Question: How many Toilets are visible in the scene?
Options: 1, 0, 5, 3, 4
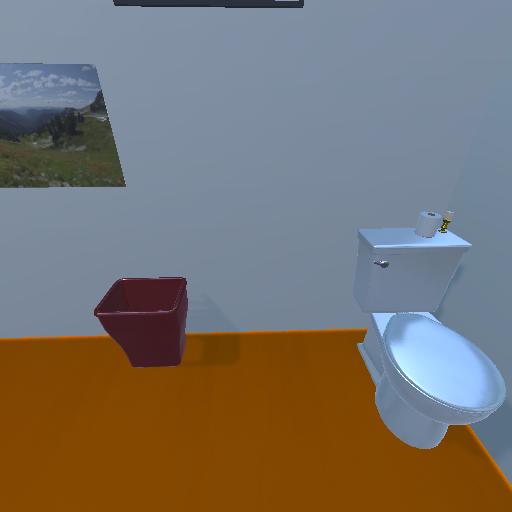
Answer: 1